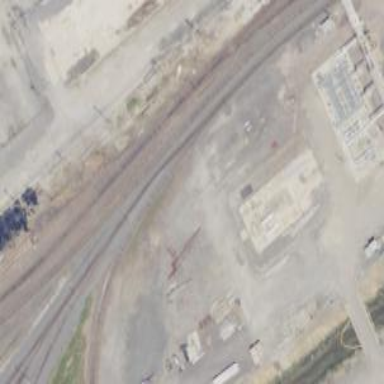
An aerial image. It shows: Rail spur service.